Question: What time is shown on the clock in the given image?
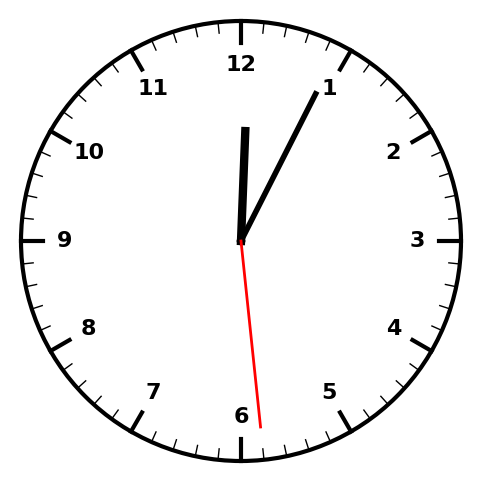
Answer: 12:04:29